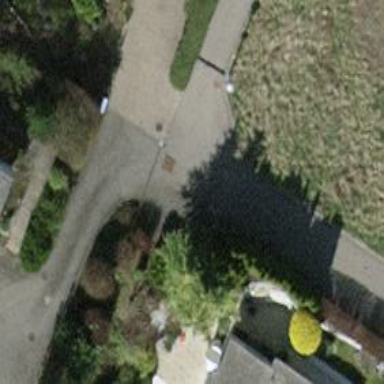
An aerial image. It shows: Residential road with asphalt surface and no sidewalks.